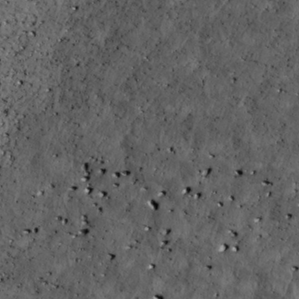
Label: non_frost